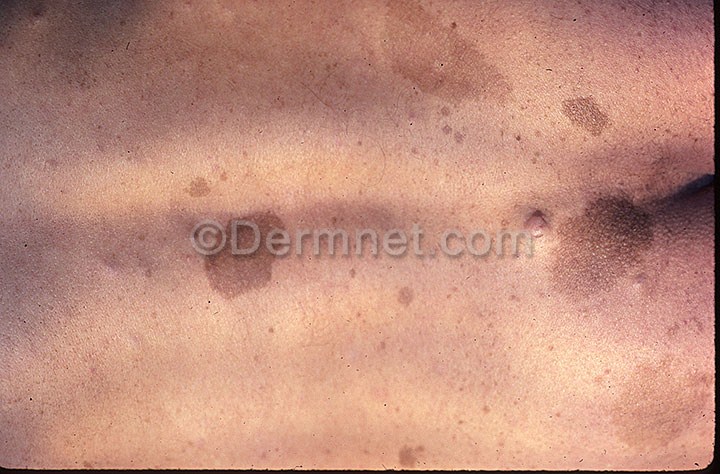
Disease: Systemic Disease